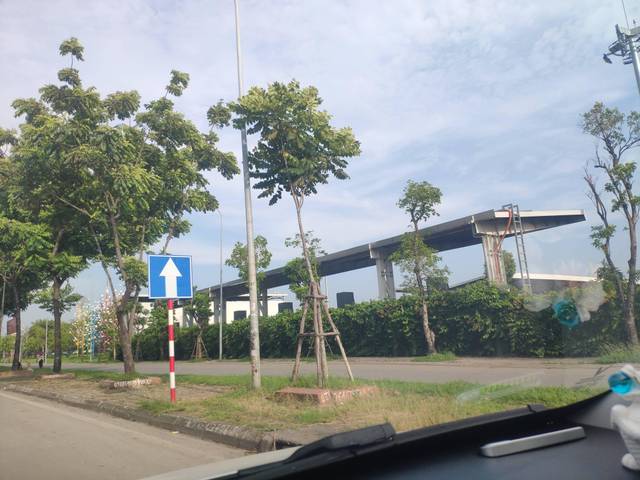
Region: Vietnam
Coordinates: 21.008, 105.75